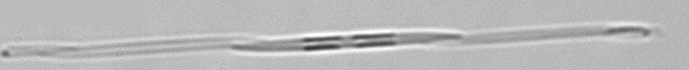
Label: Pseudo-nitzschia